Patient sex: M
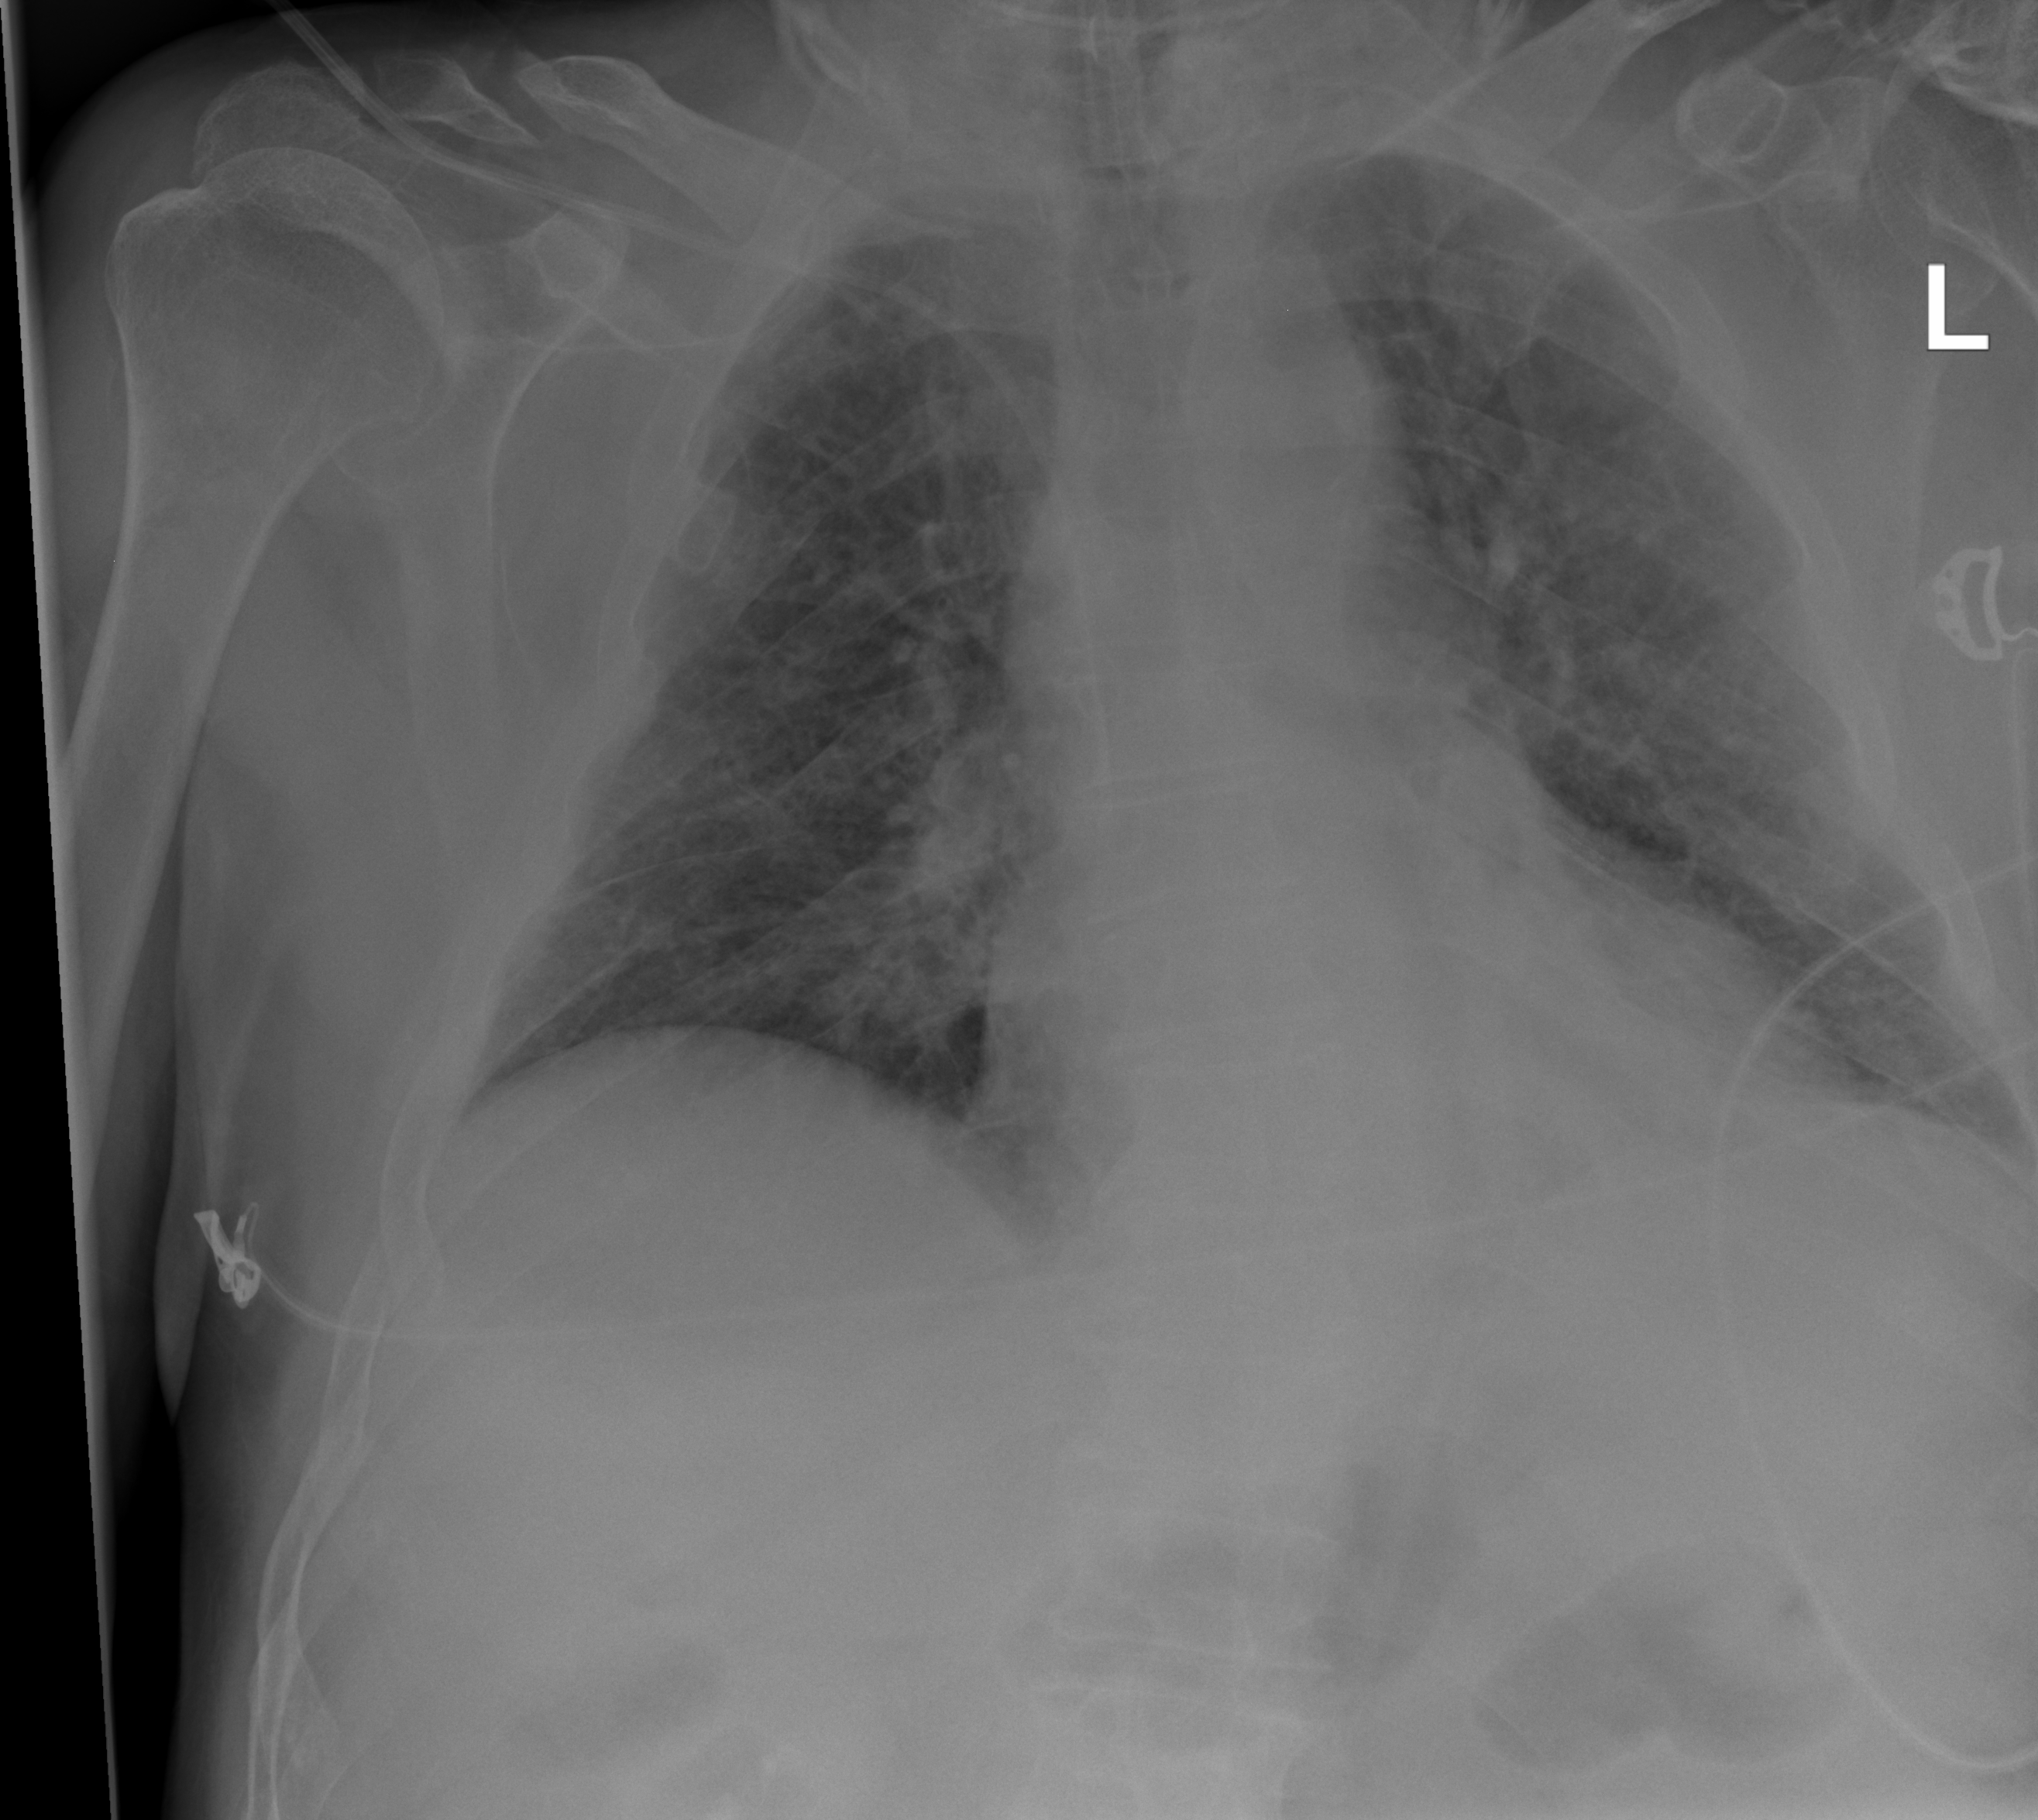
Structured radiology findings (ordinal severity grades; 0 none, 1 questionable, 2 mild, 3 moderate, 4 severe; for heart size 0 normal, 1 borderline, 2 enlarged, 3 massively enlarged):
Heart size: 1
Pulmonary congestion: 0
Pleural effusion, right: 2
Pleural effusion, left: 2
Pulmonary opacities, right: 0
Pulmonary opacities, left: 0
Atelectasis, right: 0
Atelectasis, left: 2